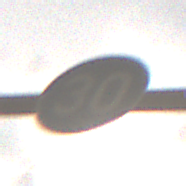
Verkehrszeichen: VorgeschriebeneMindestgeschwindigkeit
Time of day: MorningAfternoon
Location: Outdoor (Urban)
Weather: Overcast
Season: NotSpecified
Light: Natural